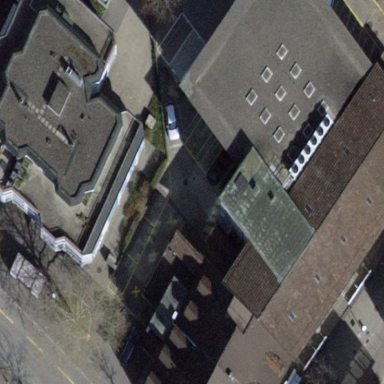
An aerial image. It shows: Building with gabled roof oriented along its length. The roof is brown in color.